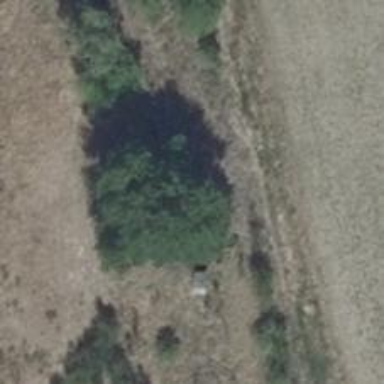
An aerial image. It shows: Hunting stand.